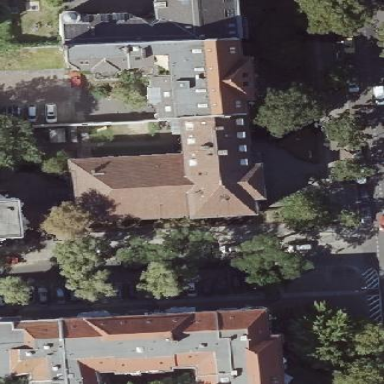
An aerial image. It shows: Building that serves as place of worship.